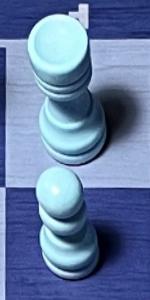
Label: Pawn_White